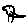
Label: bird